Interaction volume radius: 5 \u00c5
Interaction volume height: 35 \u00c5
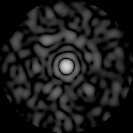
Disorder parameter: 0.8449